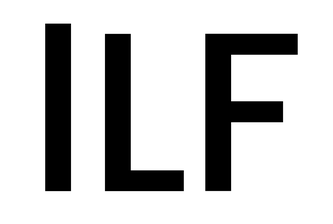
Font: Poppins-Medium